Interaction volume radius: 10 \u00c5
Interaction volume height: 25 \u00c5
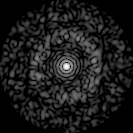
Disorder parameter: 0.8364